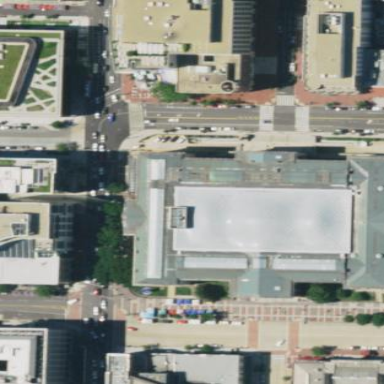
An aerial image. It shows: Civic building that serves as arts center.